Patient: sex M, age 57
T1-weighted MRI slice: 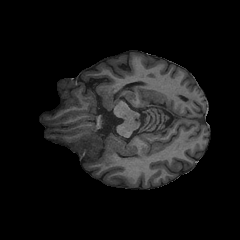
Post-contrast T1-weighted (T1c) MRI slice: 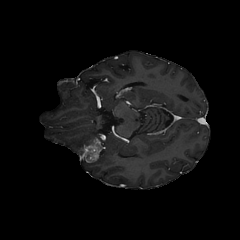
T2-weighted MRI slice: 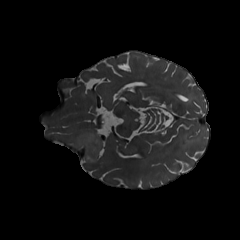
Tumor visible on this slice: yes
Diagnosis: Glioblastoma, IDH-wildtype
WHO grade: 4